Question: Is there any way to show Google map in background of a website?
For your reference, please see the image
Please help me guys.
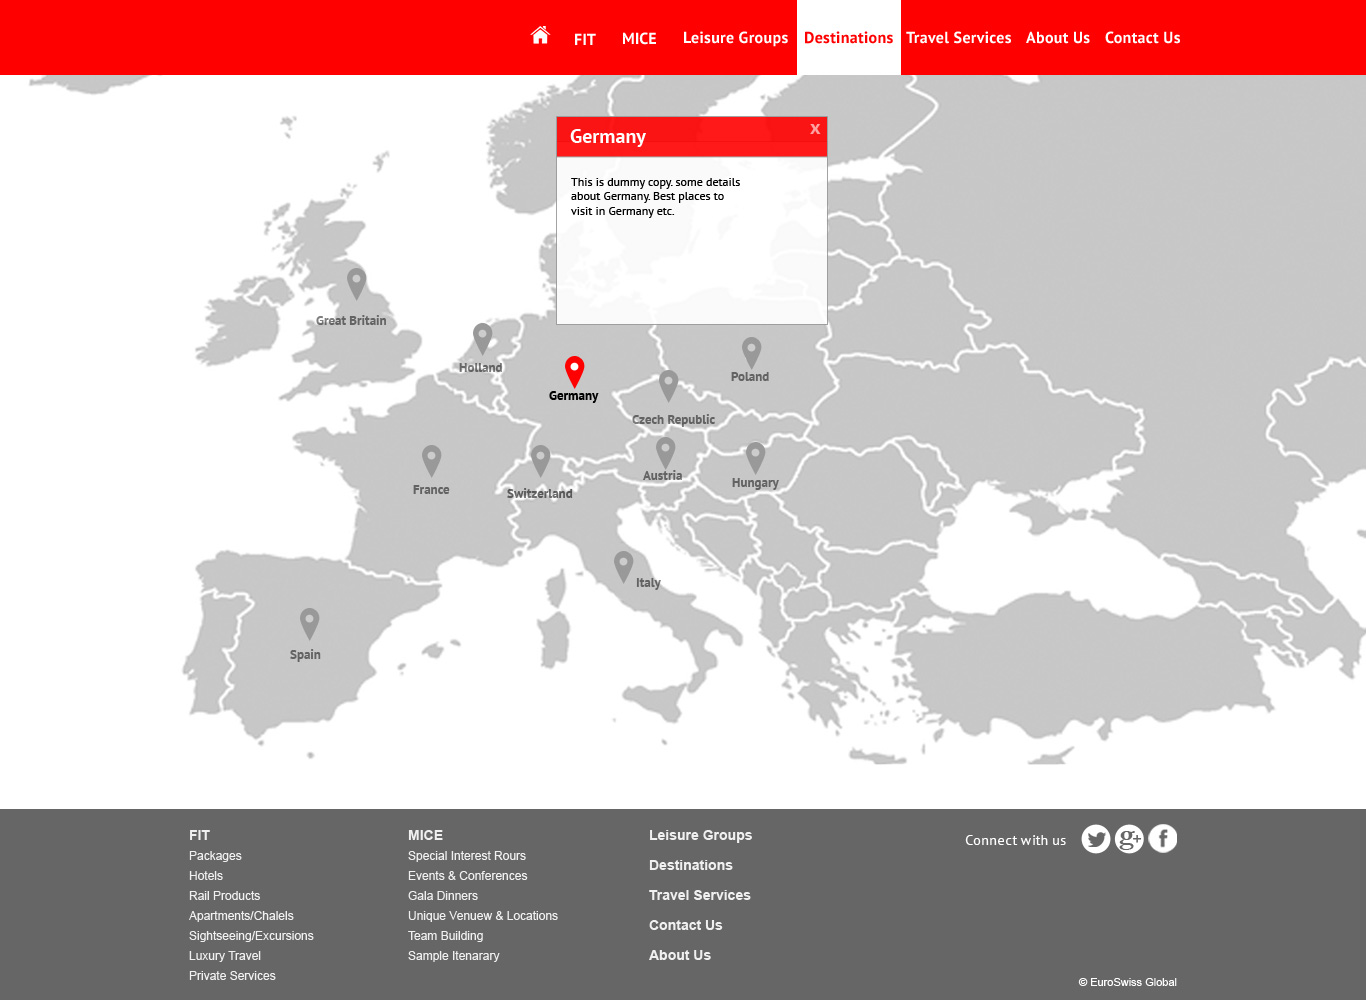
Answer: I think this might help you.
<URL>
and...
<URL>
(the other link shows how to use it as a background)
Edit...the whole code should look like this: This is from Google Developers and they explain how to put it in your website.
'''
<!DOCTYPE html>
<html>
<head>
<style>
#map_canvas {
width: 500px;
height: 400px;
}
</style>
<script src="https://maps.googleapis.com/maps/api/js?sensor=false"></script>
<script>
function initialize() {
var map_canvas = document.getElementById('map_canvas');
var map_options = {
center: new google.maps.LatLng(44.5403, -78.5463),
zoom: 8,
mapTypeId: google.maps.MapTypeId.ROADMAP
}
var map = new google.maps.Map(map_canvas, map_options)
}
google.maps.event.addDomListener(window, 'load', initialize);
</script>
</head>
<body>
<div id="map_canvas"></div>
</body>
</html>
'''
And this is the code where you can set the Google Map as background.
'''
<!DOCTYPE html>
<html>
<head>
<link href="/test/application.css" media="screen" rel="stylesheet" type="text/css" />
<script type="text/javascript"
src="https://maps.googleapis.com/maps/api/js?sensor=false&key=AIzaSyBNLDwRv4ItlTJRouExNPpJokdKK859yDk">
</script>
<script src="/test/application.js" type="text/javascript"></script>
</head>
<body>
<div id='container'>
<h1>OMG, this is ON TOP OF THE MAP!</h1>
</div>
<div id='map-canvas'></div>
</body>
</html>
'''
+javascript ofc...
'''
$(document).ready(function() {
var mapOptions = {
zoom: 8,
center: new google.maps.LatLng(-34.397, 150.644),
mapTypeId: google.maps.MapTypeId.ROADMAP
}
var map = new google.maps.Map(document.getElementById("map-canvas"), mapOptions);
}
'''